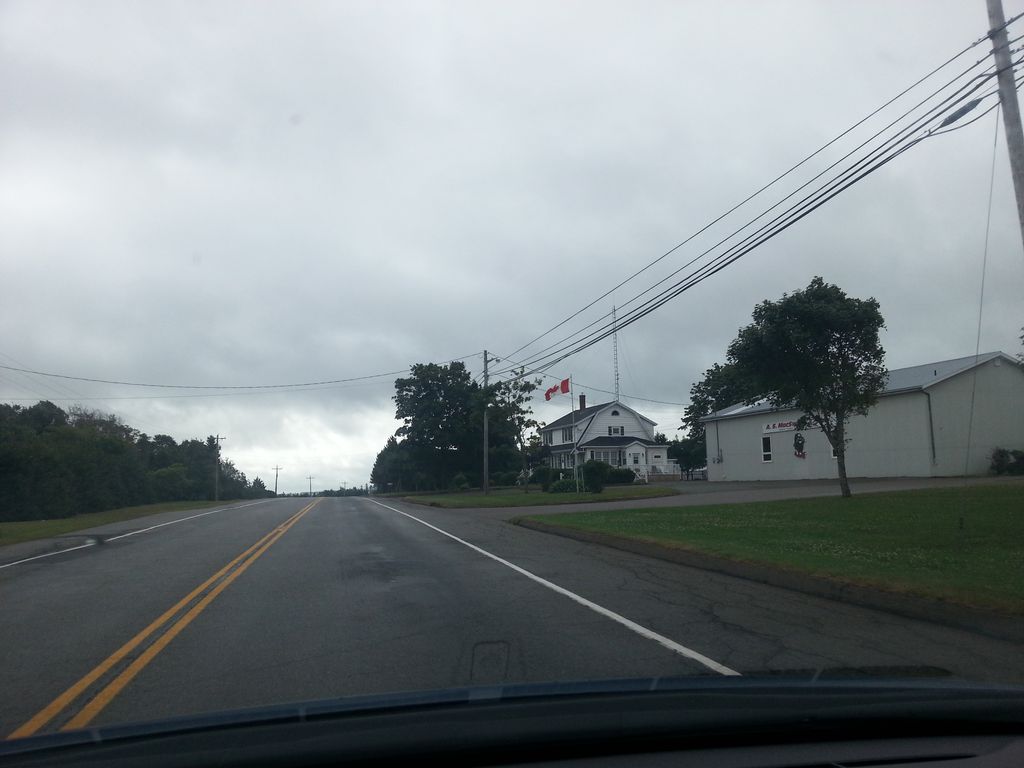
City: charlottetown